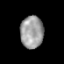
Tissue: prostate
Cell type: B cells
Senescence score: 0.6978
Nuclear area (px): 725
Mean DAPI intensity: 156.863